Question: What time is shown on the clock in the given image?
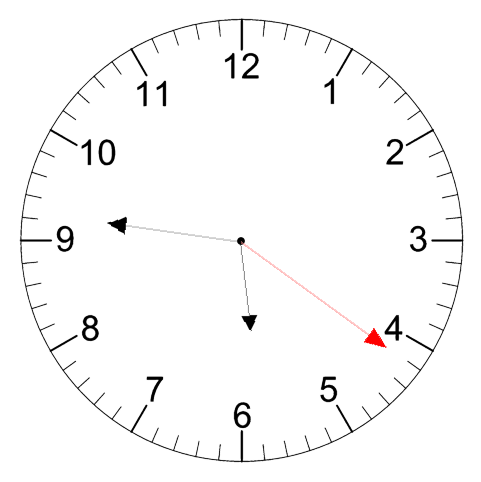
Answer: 05:46:21